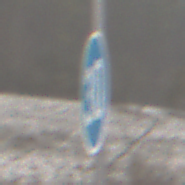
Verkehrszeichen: VorgeschriebeneMindestgeschwindigkeit
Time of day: Midday
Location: Outdoor (Nature)
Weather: Overcast
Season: Winter
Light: Natural